【题型】解答题　【知识点】立体几何　【难度】medium
已知正四棱锥 $\Gamma$ (如图所示) 的高为 3, 底面边长为 $2\sqrt{3}$, 球 $O_1$ 与 $\Gamma$ 的四个侧面及底面都相切, 然后依次在 $\Gamma$ 内放入球 $O_2, O_3, O_4, \dots, O_n, O_{n+1}, \dots$, 使得球 $O_{n+1} (n \in \mathbf{N}, n \ge 1)$ 与 $\Gamma$ 的四个侧面均相切, 且球 $O_{n+1}$ 与 $O_n$ 外切.

(1) 求正四棱锥的侧面与底面所成二面角的大小;

(2) 求球 $O_1$ 的表面积;

(3) 求放入的所有球的体积之和.
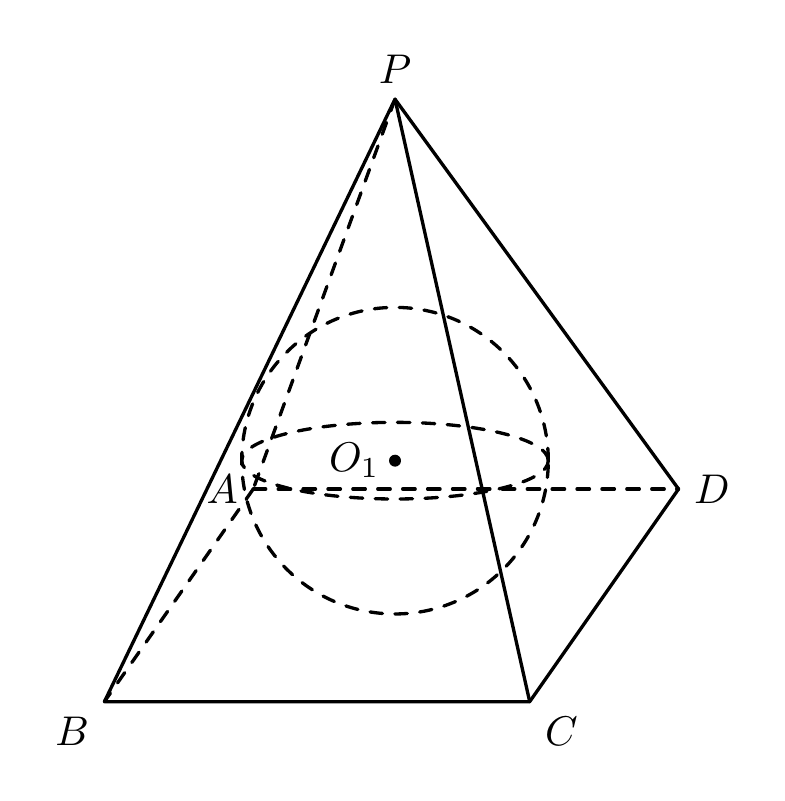
【解答】
【答案】 (1) $\frac{\pi}{3}$;

(2) $4\pi$

(3) $\frac{18}{13}\pi$

【分析】 (1) 根据定义找到二面角的平面角, 利用边长关系即可求解.

(2) 根据相切结合图形特征建立等量关系, 解方程可求出球 $O_1$ 的半径, 利用球的表面积公式可得结果.

(3) 根据题意可得 $3r_n = h - 2r_1 - 2r_2 - \dots - 2r_{n-1} (n \ge 2)$, 进而得到 $r_{n+1} = \frac{1}{3}r_n$, 利用数列 $\{r_n\}$ 是等比数列可求所有球的体积之和.

【详解】 (1) 如图, 四棱锥 $P-ABCD$ 中, $O$ 为底面正方形的中心,

则 $PO \perp$ 底面 $ABCD$, 取 $CD$ 的中点 $E$, 连接 $PO, PE, OE$,

则 $PO = 3, OE = \sqrt{3}$, 且 $OE \perp CD, PE \perp CD$,

则 $\angle PEO$ 为侧面与底面所成角, 设侧面与底面所成角为 $\theta$, 则 $\angle PEO = \theta$,

$\because OE \subset$ 底面 $ABCD$, $\therefore PO \perp OE$.

在 $\text{Rt}\triangle POE$ 中, $\tan\theta = \frac{PO}{OE} = \frac{3}{\sqrt{3}} = \sqrt{3}$,

$\therefore \angle PEO = \frac{\pi}{3}$, 即正四棱锥的侧面与底面所成二面角的大小为 $\frac{\pi}{3}$.

(2) 设球 $O_1$ 与侧面 $PCD$ 相切于点 $M$, 则点 $M$ 在线段 $PE$ 上, 且 $O_1M \perp PE$,

记球 $O_1$ 的半径为 $r_1$, 由 (1) 可知 $\angle OPE = \angle O_1PM = \frac{\pi}{6}$,

$\therefore O_1P = 2O_1M = 2r_1$,

$\therefore OP = 2r_1 + r_1 = 3r_1$, 即 $3r_1 = 3$, 解得 $r_1 = 1$

$\therefore$ 球 $O_1$ 的表面积为 $4\pi r_1^2 = 4\pi$.

(3) 记球 $O_i$ 的半径为 $r_i$, 体积为 $V_i, i=1,2,3,\dots$, 设四棱锥的高为 $h$,

根据 (2) 可知 $3r_n = h - 2r_1 - 2r_2 - \dots - 2r_{n-1} (n \ge 2)$,

设 $S_n = r_1 + r_2 + r_3 + \dots + r_n$, 则 $3r_n = h - 2S_{n-1} (n \ge 2)$,

$\therefore 3r_{n+1} = h - 2S_n$, 两式相减可得 $3(r_{n+1} - r_n) = -2r_n$, 即 $r_{n+1} = \frac{1}{3}r_n$,

$\because r_1 = 1$, $\therefore$ 数列 $\{r_n\}$ 是以 1 为首项, $\frac{1}{3}$ 为公比的等比数列,

$\therefore r_n = \left(\frac{1}{3}\right)^{n-1}$,

$\therefore \sum_{i=1}^n V_i = \sum_{i=1}^n \frac{4}{3}\pi r_i^3 = \frac{4}{3}\pi \sum_{i=1}^n \left(\frac{1}{3}\right)^{3i-3} = \frac{4}{3}\pi \times \frac{1 \times \left[1 - \left(\frac{1}{27}\right)^n\right]}{1 - \frac{1}{27}} = \frac{18\pi}{13} \left[1 - \left(\frac{1}{27}\right)^n\right]$,

当 $n \to +\infty$ 时, $\sum_{i=1}^{\infty} V_i = \frac{18\pi}{13}$, 故所有球的体积之和为 $\frac{18}{13}\pi$.

【点睛】 关键点点睛: 解决第 (3) 问的关键是分析出数列 $\{r_n\}$ 是以 1 为首项, $\frac{1}{3}$ 为公比的等比数列, 利用等比数列的求和公式结合极限的概念可得结果.

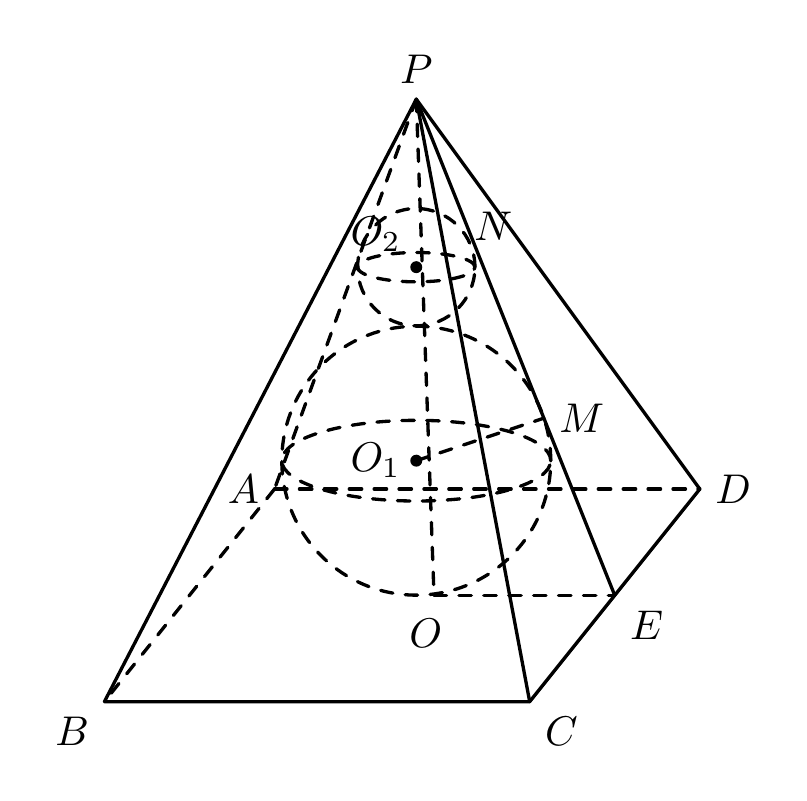